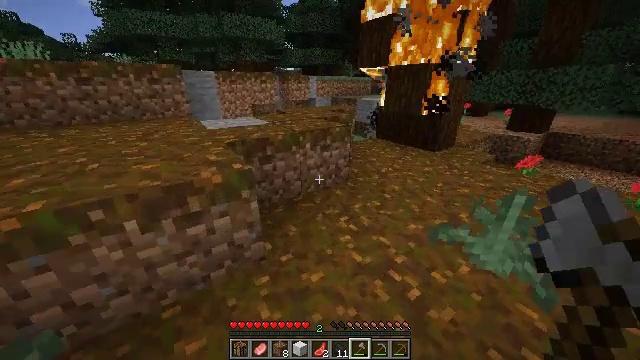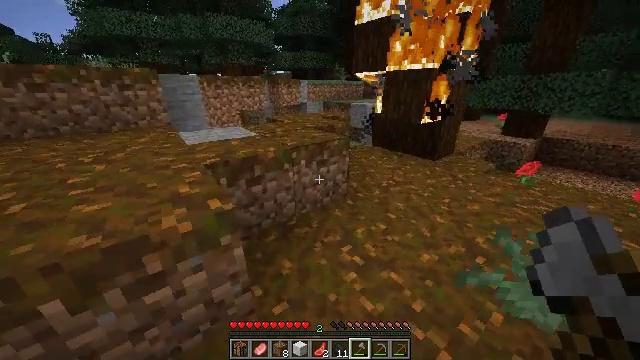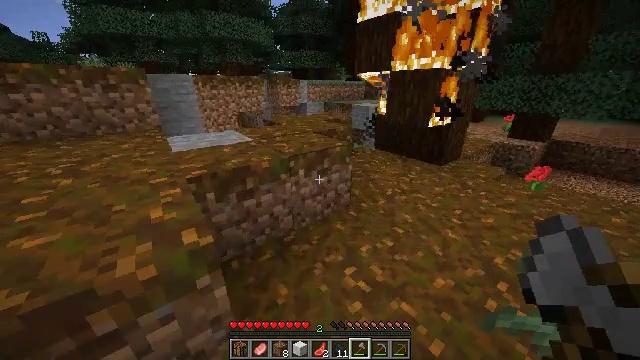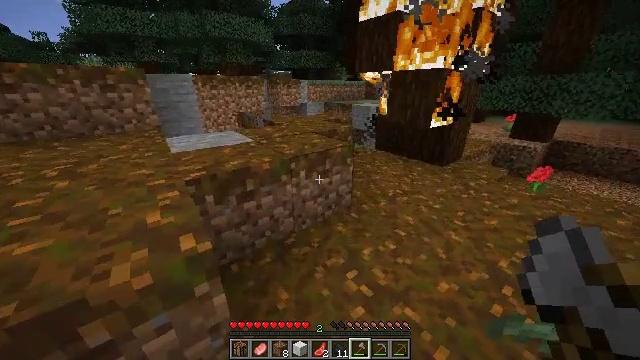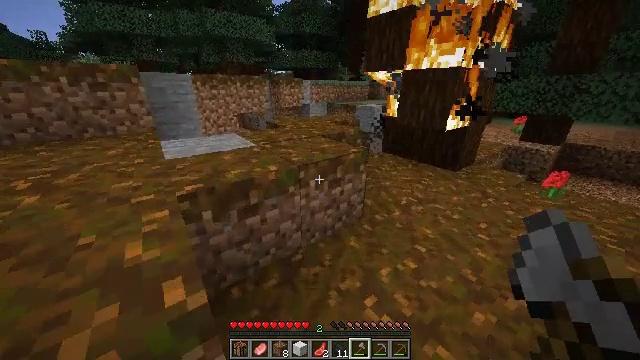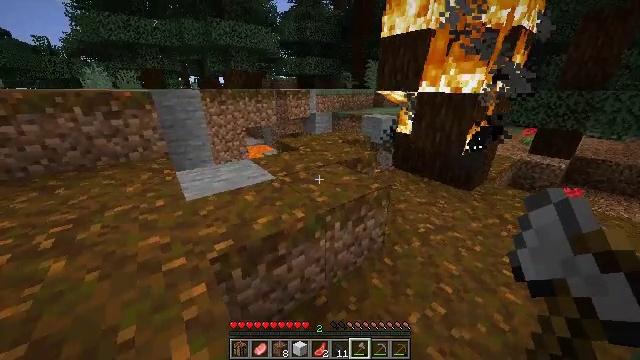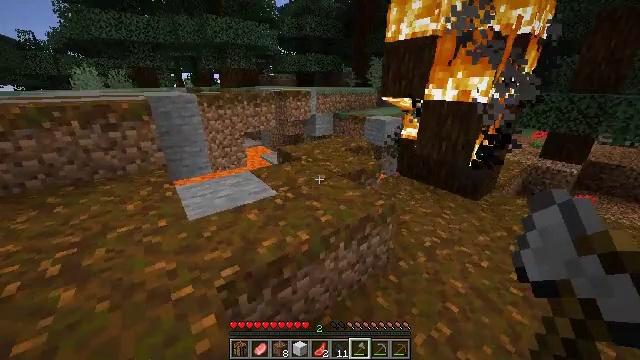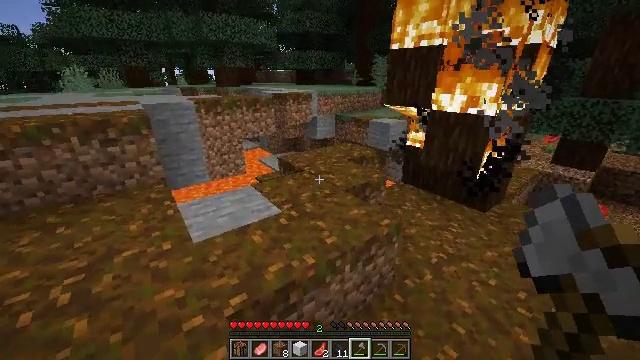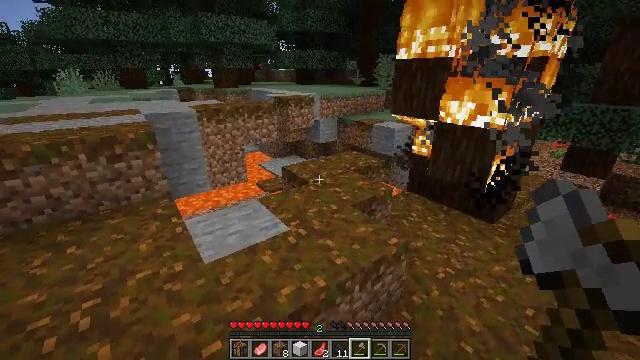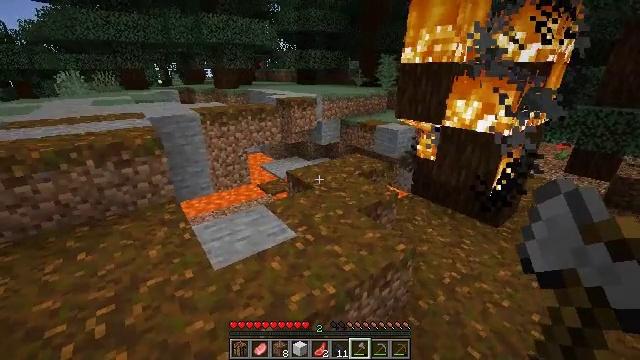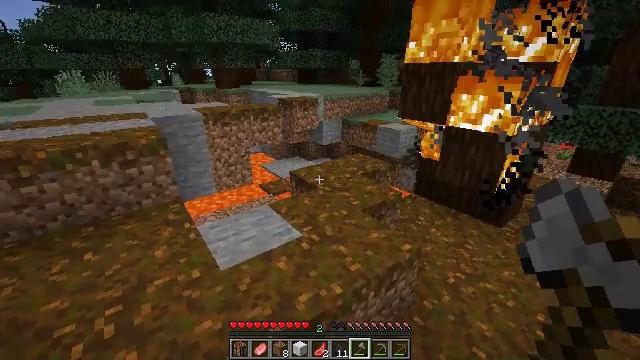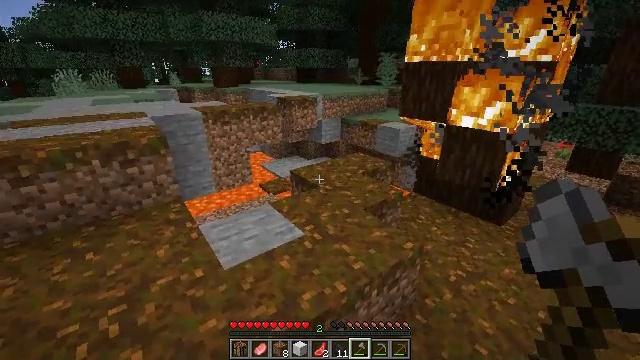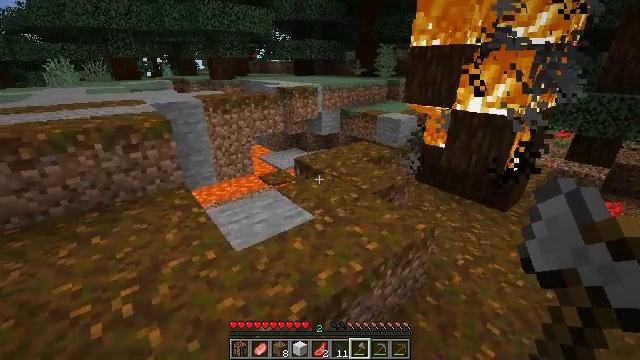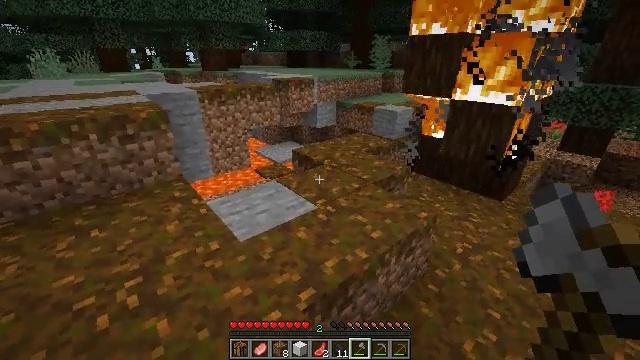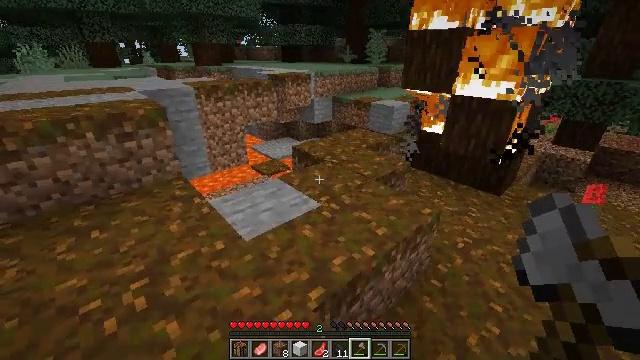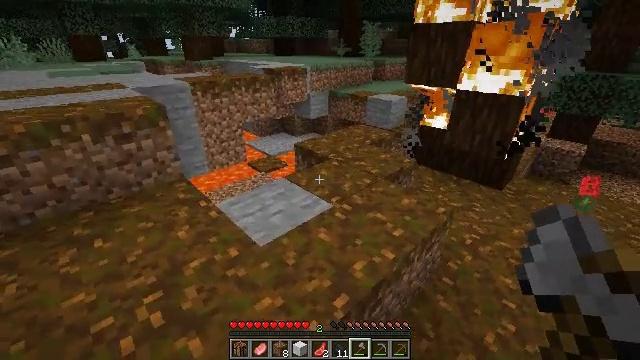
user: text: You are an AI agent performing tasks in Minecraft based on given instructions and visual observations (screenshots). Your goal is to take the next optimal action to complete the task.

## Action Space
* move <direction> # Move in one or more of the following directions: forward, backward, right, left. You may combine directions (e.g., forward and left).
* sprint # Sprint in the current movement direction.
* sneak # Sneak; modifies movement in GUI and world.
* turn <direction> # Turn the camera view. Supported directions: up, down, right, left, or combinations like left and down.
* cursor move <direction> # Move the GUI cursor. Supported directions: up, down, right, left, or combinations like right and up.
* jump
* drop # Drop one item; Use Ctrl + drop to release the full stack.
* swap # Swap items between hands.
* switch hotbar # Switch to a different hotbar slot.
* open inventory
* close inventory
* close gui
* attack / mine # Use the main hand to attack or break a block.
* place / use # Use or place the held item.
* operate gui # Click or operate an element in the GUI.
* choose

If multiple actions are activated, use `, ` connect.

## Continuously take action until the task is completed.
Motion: motion action
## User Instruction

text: Put out the fire.
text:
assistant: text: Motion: move forward, turn right
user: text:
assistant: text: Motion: move forward
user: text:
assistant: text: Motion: move forward and move left
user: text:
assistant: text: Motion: move forward and move left
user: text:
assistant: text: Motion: move left, jump
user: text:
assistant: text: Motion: move left, jump
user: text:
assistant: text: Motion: move left, jump
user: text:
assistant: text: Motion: move left, jump
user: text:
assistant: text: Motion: move left, jump
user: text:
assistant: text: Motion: move left
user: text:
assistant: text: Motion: move left
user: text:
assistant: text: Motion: move left, turn right
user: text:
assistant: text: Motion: move forward and move left, turn right and down
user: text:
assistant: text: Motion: move forward and move left, turn right
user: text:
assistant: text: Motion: move forward and move left, turn right and down
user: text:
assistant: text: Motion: move forward and move left, turn right
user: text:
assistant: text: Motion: move forward and move left, turn right
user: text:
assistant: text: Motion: move forward and move left, turn right
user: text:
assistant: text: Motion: move forward, turn right
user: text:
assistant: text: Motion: move forward
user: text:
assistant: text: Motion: move forward
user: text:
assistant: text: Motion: move forward
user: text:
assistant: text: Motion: move forward
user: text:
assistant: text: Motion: move forward
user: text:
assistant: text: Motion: move forward
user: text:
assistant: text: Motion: move forward
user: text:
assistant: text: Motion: move forward, turn down
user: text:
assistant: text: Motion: move forward, turn down
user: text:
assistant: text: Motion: move forward, turn down
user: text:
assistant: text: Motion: move forward, turn down